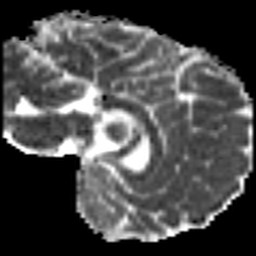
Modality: MD
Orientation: sagittal
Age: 23
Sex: male
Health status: ill
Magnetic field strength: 3 T
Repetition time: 9 s
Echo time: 0.093 s